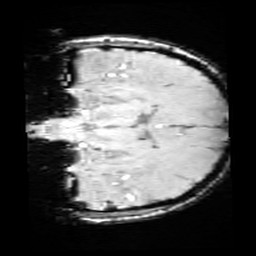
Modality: SWI
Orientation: coronal
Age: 11
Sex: female
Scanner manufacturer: siemens
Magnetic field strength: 3 T
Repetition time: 0.027 s
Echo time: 0.02 s